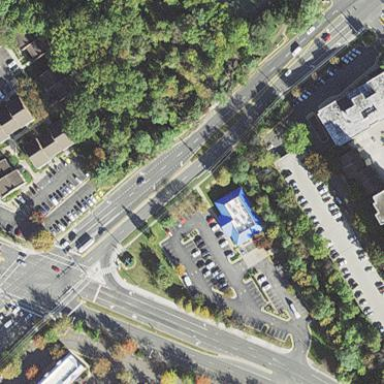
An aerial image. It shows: Parking lot with asphalt surface designated for IHOP restaurant customers.